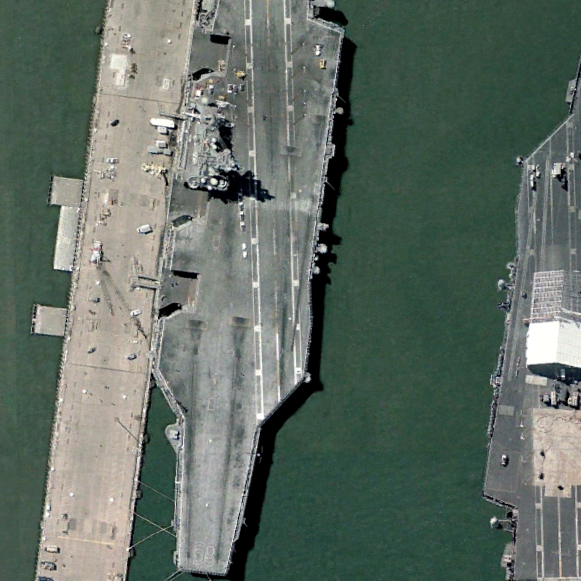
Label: aircraft_carrier